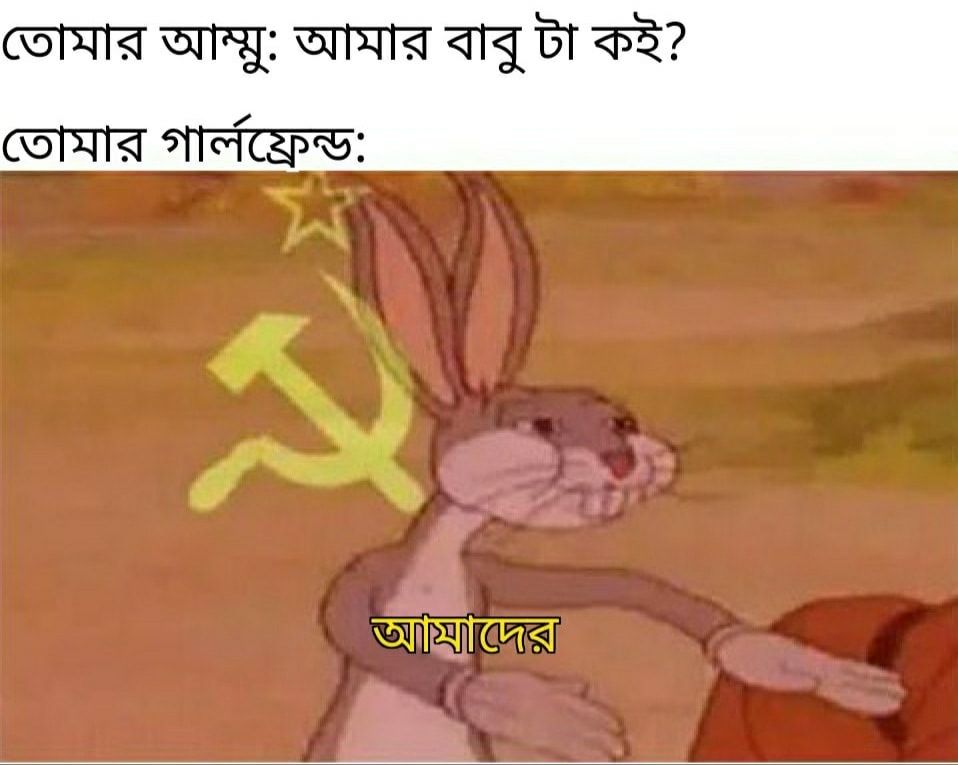
Caption: তোমার আম্মু:  আমার বাবু টা কই ?     তোমার গালফ্রেন্ড :      আমাদের
Label: non-hate